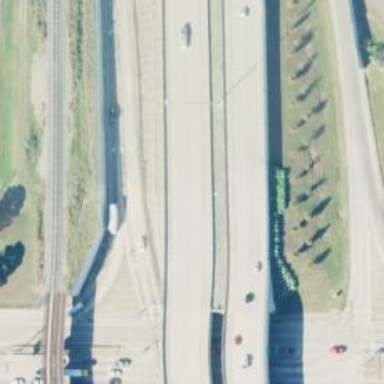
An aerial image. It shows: Motorway link.